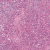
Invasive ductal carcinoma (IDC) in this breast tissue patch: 1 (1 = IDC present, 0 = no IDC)